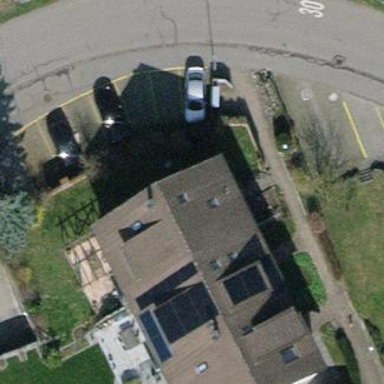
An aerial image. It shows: Simple house.